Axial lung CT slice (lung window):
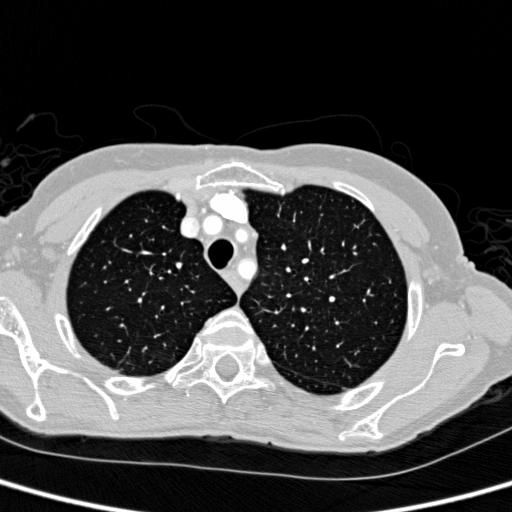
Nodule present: no